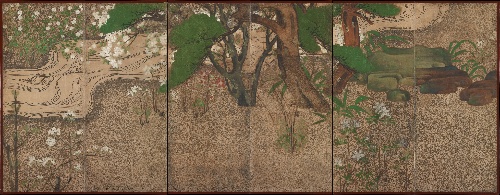
Title: 渓流春秋草木図屏風|Spring Trees and Grasses by a Stream
Date: late 17th–early 18th century
Object type: Screen
Classification: Paintings
Medium: One of a pair of six-panel folding screens; ink, color, gold, and silver on paper
Culture: Japan
Period: Edo period (1615–1868)
Dimensions: 48 in. x 10 ft. 3 in. (121.9 x 312.4 cm)
Department: Asian Art
Credit line: H. O. Havemeyer Collection, Gift of Horace Havemeyer, 1949
Accession year: 1949
Repository: Metropolitan Museum of Art, New York, NY
Tags: Flowers|Leaves|Trees|Spring